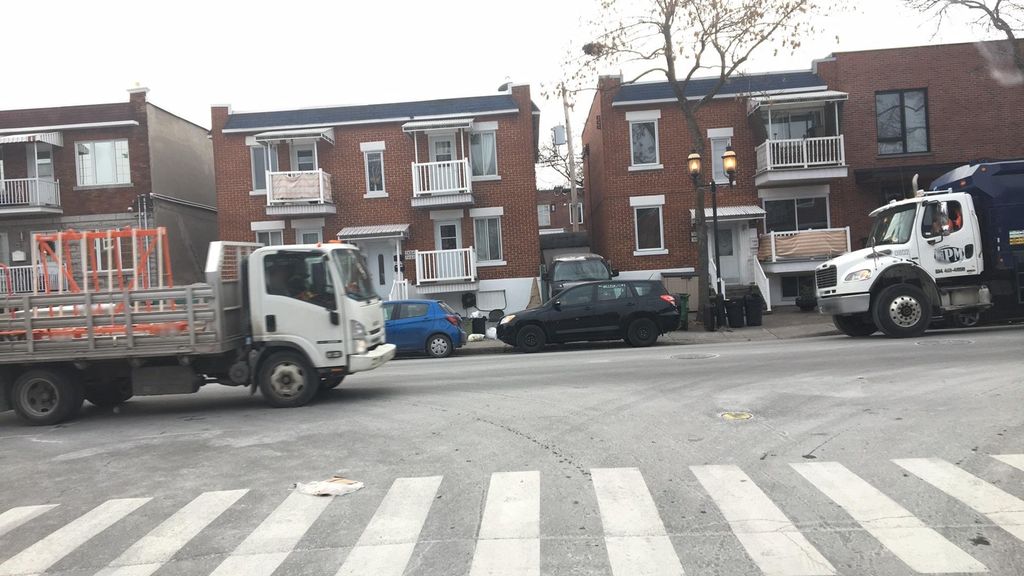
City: montreal